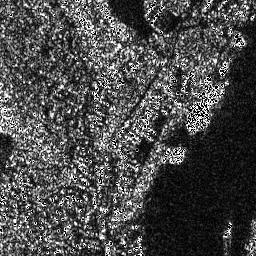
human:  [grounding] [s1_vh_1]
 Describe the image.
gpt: In the satellite image, there is  <ref>1 large ship </ref> <box>[[72, 30, 88, 51, 0]]</box> located at right.